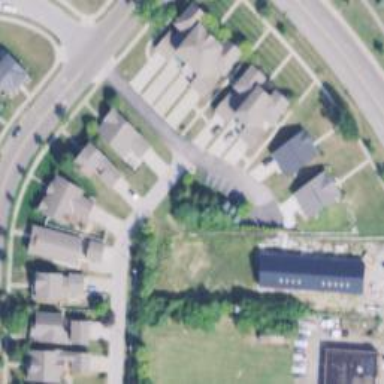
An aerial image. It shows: Alleyway designated as service road.